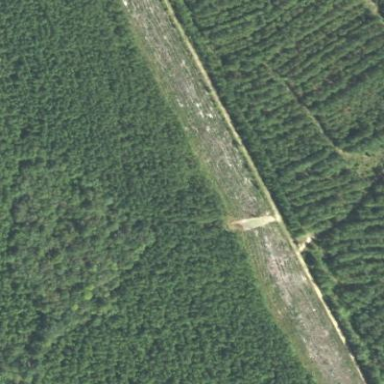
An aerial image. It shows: Forest dominated by needle-leaved trees.